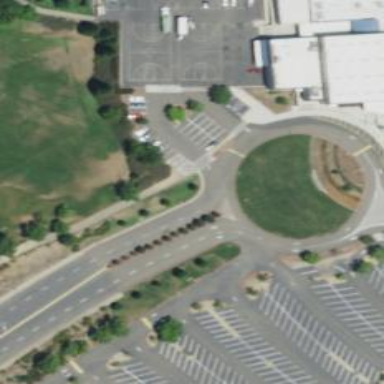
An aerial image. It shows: Service road that intersects roundabout.